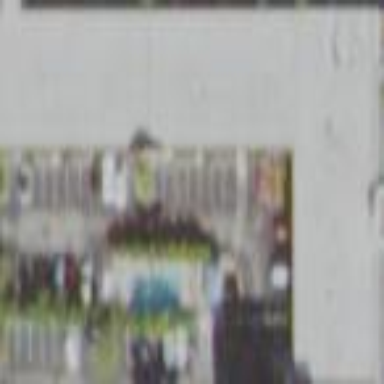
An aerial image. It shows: Hotel building.